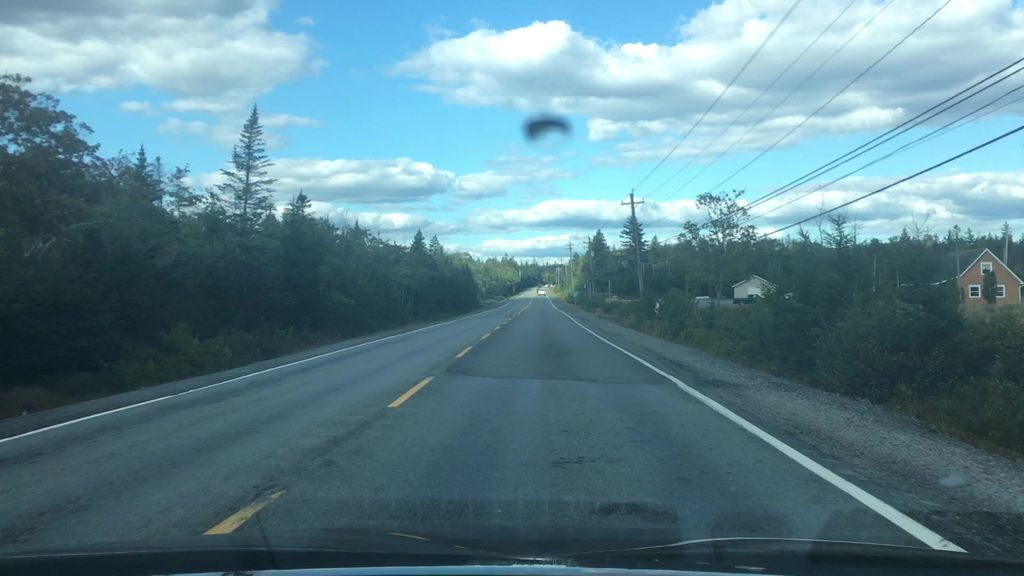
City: halifax